Field crop: maize
Growth stage: 2
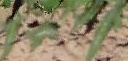
Species: maize